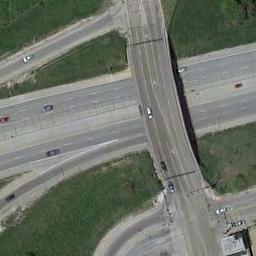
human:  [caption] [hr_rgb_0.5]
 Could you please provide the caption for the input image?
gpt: The overpass is next to the grass with some cars .

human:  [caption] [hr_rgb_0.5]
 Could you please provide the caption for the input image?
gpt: The overpass is divided into three roads .

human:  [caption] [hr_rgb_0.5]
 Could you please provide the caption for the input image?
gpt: Several cars are on the road under the overpass .

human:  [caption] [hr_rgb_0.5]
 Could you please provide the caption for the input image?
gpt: The cross-line overpass is over the roads on the lawn .

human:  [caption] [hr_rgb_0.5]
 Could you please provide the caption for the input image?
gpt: There are green meadows beside the overpass .